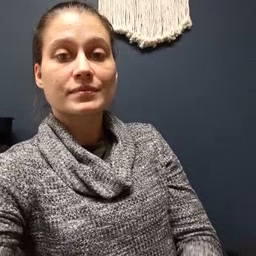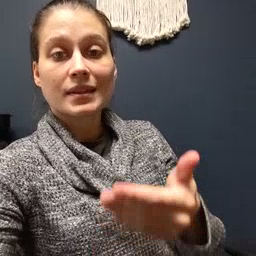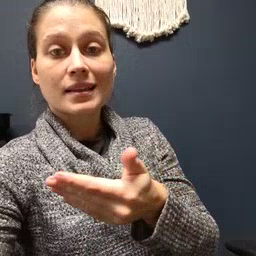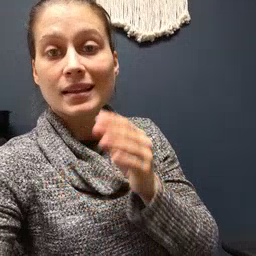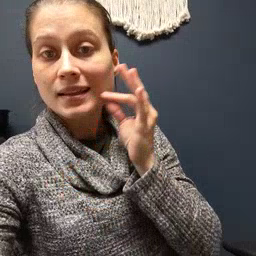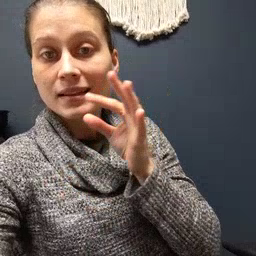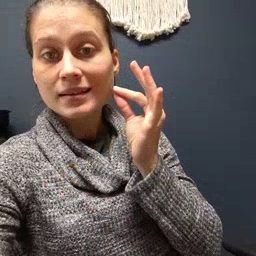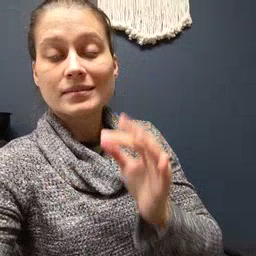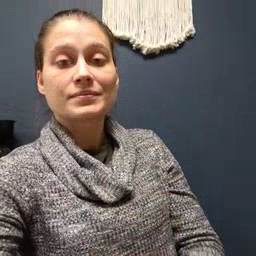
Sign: kitty